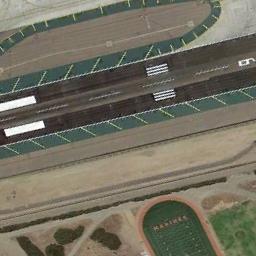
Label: runway